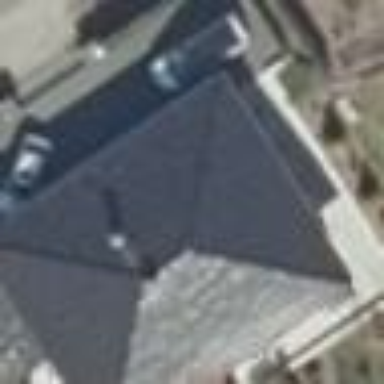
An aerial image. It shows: Hipped roof house.